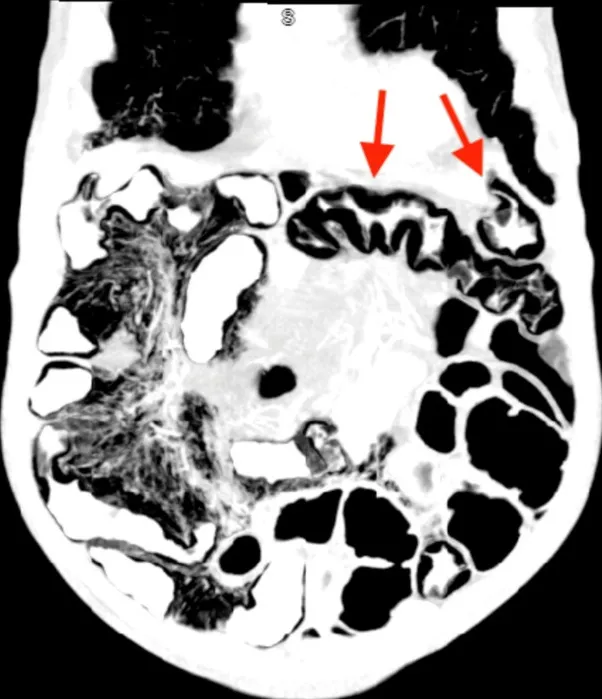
Computed tomography (CT) of the abdomen and pelvis depicting arrows pointing to pneumatosis intestinalis in the jejunum.
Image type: radiology (ct)